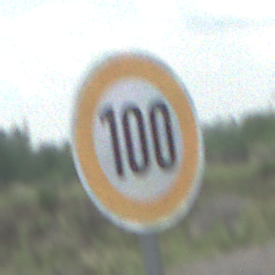
Verkehrszeichen: Geschwindigkeit100
Umgebung: Outdoor, Nature
Tageszeit: MorningAfternoon
Wetter: PartlyCloudy
Licht: Natural
Jahreszeit: NotSpecified
Kontrast: LowContrast